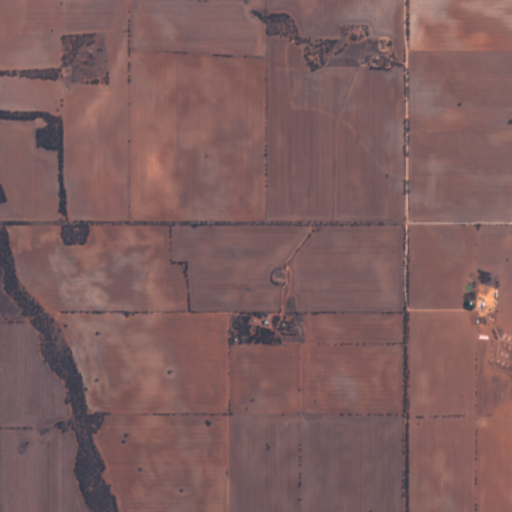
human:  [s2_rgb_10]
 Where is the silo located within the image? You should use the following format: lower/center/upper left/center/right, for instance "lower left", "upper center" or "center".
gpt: The silo is located in the center right of the image.
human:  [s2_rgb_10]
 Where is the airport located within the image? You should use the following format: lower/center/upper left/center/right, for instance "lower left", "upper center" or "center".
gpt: There is no airport in the image.